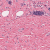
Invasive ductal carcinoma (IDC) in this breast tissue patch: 1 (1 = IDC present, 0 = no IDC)